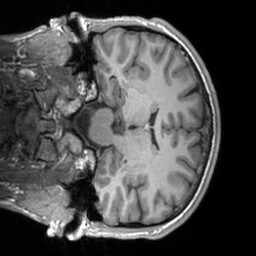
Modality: T1w
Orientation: coronal
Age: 23
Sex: male
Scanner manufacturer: siemens
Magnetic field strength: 3 T
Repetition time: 1.9 s
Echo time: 0.00226 s